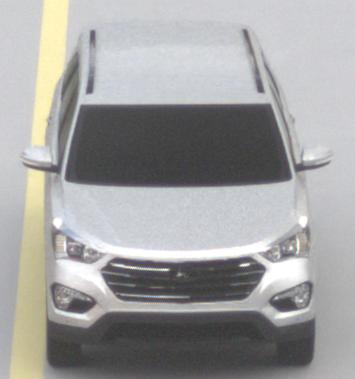
Make: Hyundai
Model: Santa Fe 2.4 GDI
Detailed model: Santa Fe (DM)
Model produced from: 2017/08
Model produced until: 2018/01
Doors: 5
Color: white
Road condition: dry road
Daytime: morning or afternoon
Contrast: low contrast